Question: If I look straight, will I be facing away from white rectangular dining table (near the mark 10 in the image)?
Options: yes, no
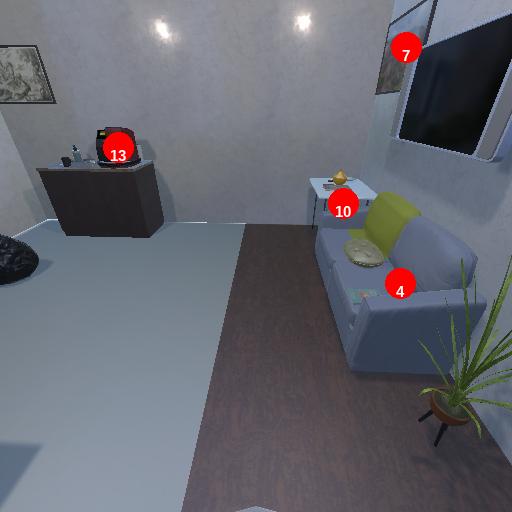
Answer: yes